Field crop: maize
Growth stage: 2
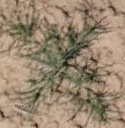
Species: salsola